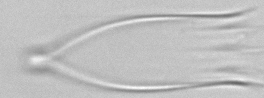
Label: Favella